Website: lowes
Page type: receipt
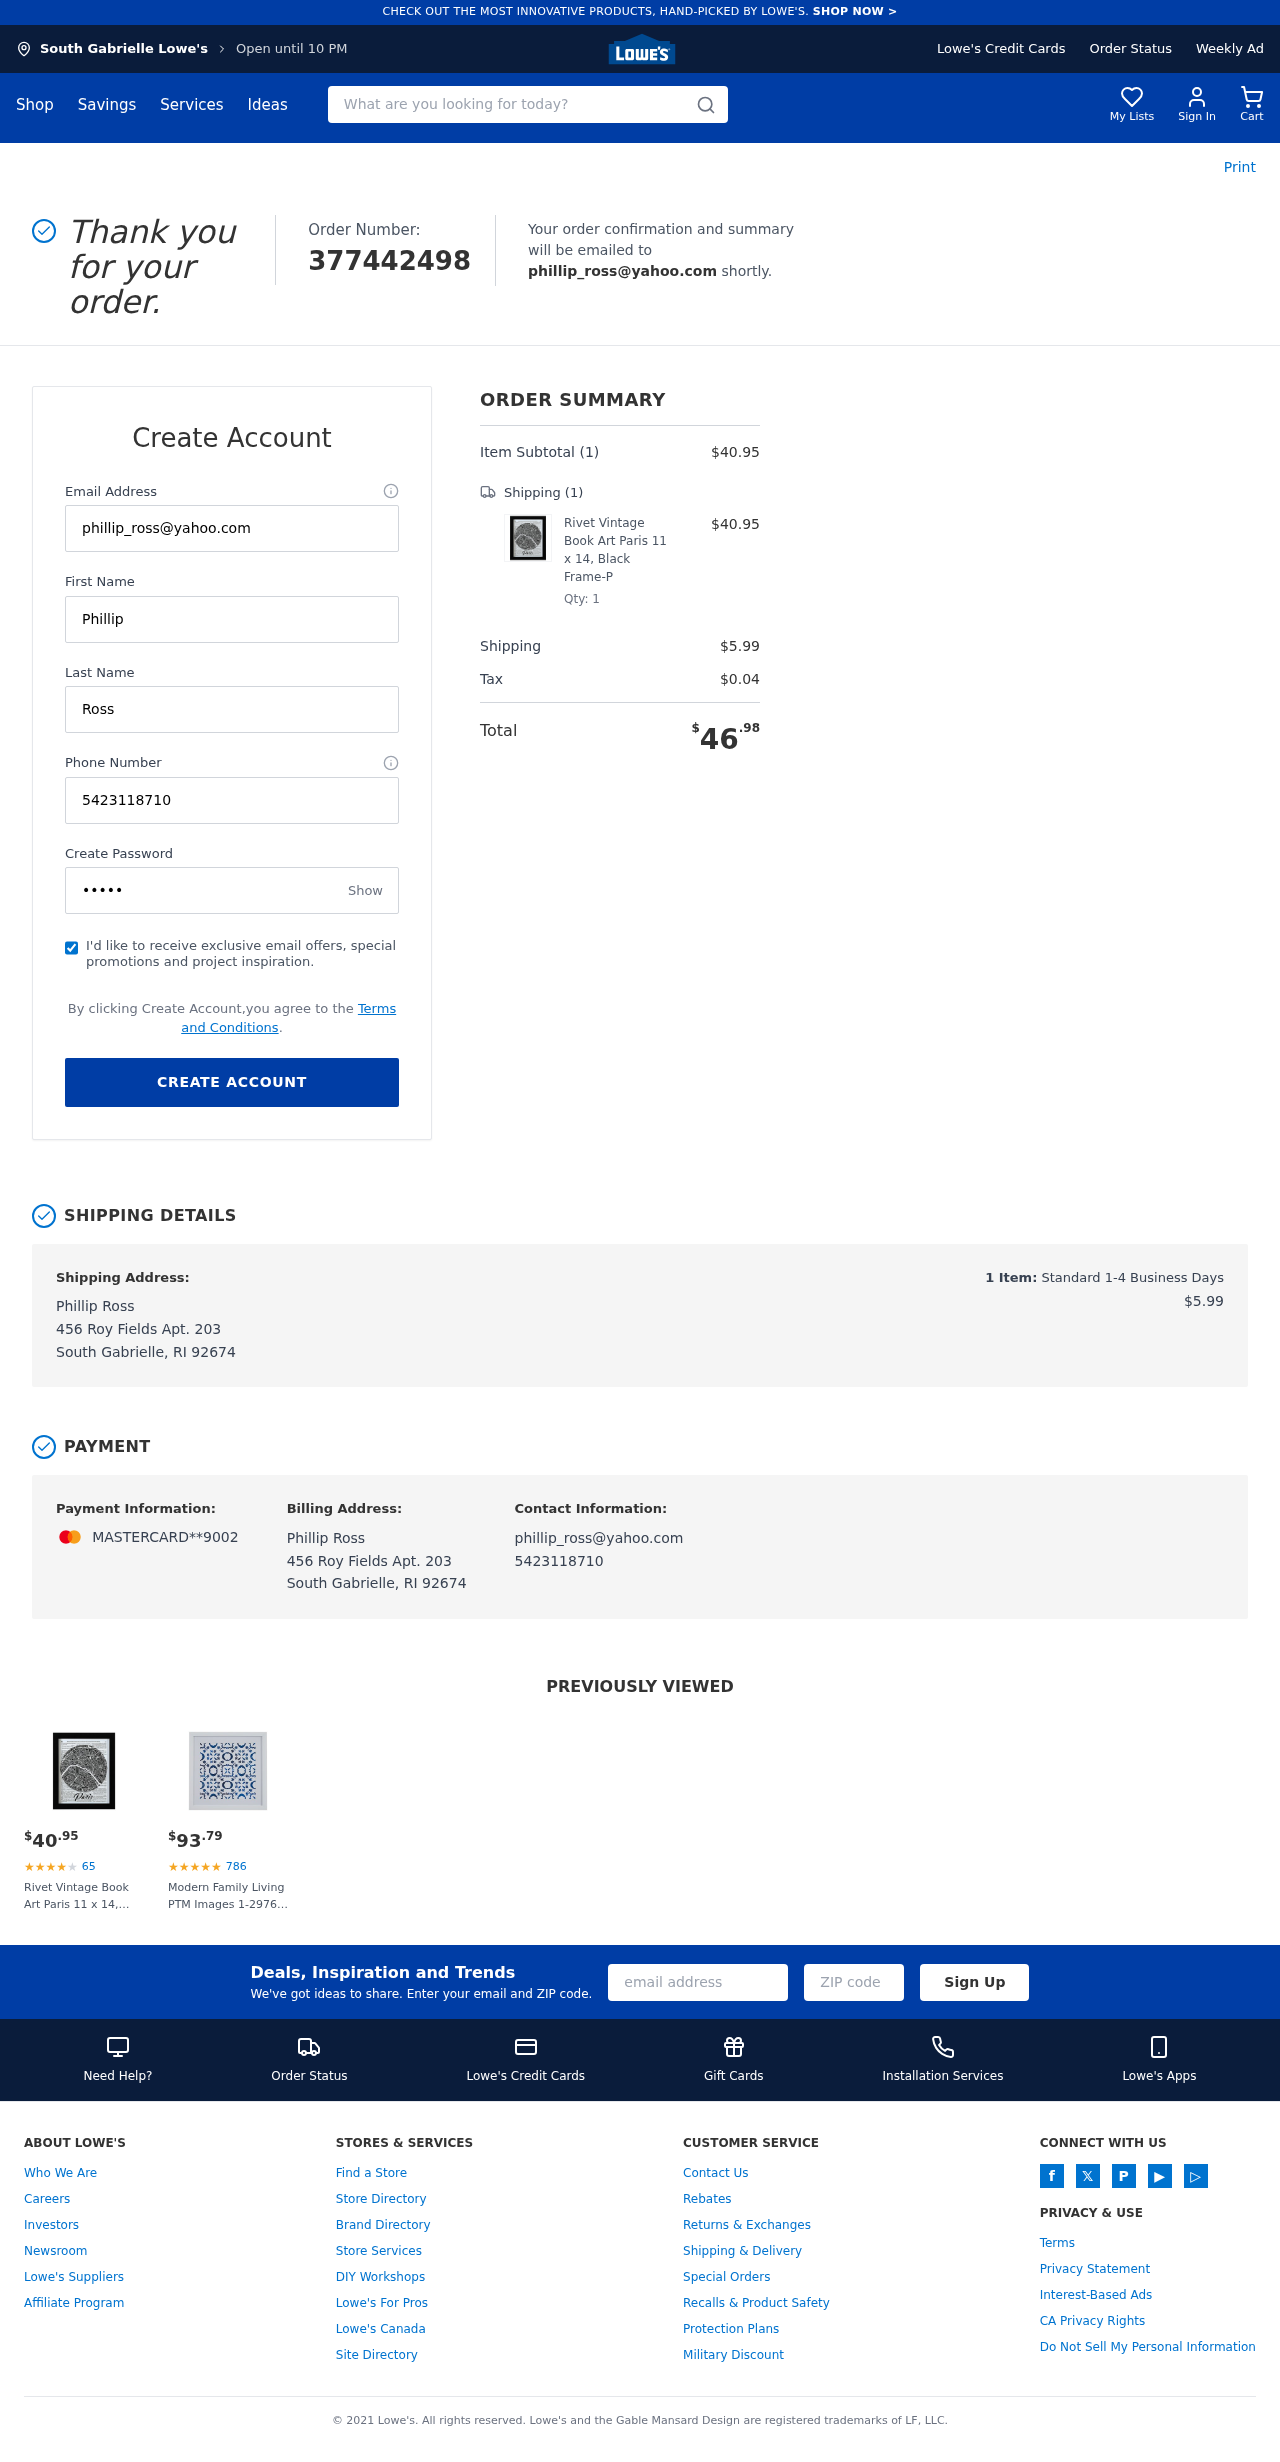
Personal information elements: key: PII_CARD_LAST4
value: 9002
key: PII_CARD_TYPE
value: MASTERCARD
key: PII_CITY
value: South Gabrielle
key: PII_EMAIL
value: phillip_ross@yahoo.com
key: PII_FULLNAME
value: Phillip Ross
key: PII_PHONE
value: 5423118710
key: PII_STREET
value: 456 Roy Fields Apt. 203
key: PII_FIRSTNAME
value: Phillip
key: PII_LASTNAME
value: Ross
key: PII_CITY_STATE_ZIP
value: South Gabrielle, RI 92674
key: PII_FULLNAME2
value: Phillip Ross
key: PII_FULLNAME3
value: Phillip Ross
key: PII_FIRSTNAME2
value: Phillip
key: PII_FIRSTNAME3
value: Phillip
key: PII_LASTNAME2
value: Ross
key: PII_LASTNAME3
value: Ross
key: PII_FIRSTNAME_DERIVED
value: Phillip
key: PII_LASTNAME_DERIVED
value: Ross
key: PII_FULLNAME_DERIVED
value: Phillip Ross
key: PII_NAME_FULL_DERIVED
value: Phillip Ross
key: PII_STREET2
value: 456 Roy Fields Apt. 203
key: PII_CITY_STATE_ZIP2
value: South Gabrielle, RI 92674
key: PII_LOGIN_USERNAME
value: phillip_ross
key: PII_EMAIL2
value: phillip_ross@yahoo.com
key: PII_EMAIL3
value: phillip_ross@yahoo.com
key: PII_LOGIN_USERNAME2
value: phillip_ross
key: PII_LOGIN_USERNAME3
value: phillip_ross
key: PII_PHONE_LINE
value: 8710
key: PII_PHONE_SUFFIX
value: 8710
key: PII_PHONE2
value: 5423118710
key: PII_PHONE3
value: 5423118710
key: PII_PHONE_NUMERIC
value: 5423118710
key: PII_PHONE_LINE_NUMERIC
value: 8710
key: PII_PHONE_SUFFIX_NUMERIC
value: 8710
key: PII_PHONE2_NUMERIC
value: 5423118710
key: PII_PHONE3_NUMERIC
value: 5423118710
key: PII_PHONE_DIGITS
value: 5423118710
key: PII_PHONE_LAST4
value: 8710
Product elements: key: PRODUCT1_NAME
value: Rivet Vintage Book Art Paris 11 x 14, Black Frame-P
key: PRODUCT1_PRICE
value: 40.95
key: PRODUCT1_QUANTITY
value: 1
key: PRODUCT2_NAME
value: Modern Family Living PTM Images 1-29769 Collection Framed and matted giclee Print on Paper Under Gla
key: PRODUCT2_NUM_RATINGS
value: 786
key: PRODUCT2_PRICE
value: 93.79
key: PRODUCT1_PRICE2
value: $40.95
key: PRODUCT1_RATING2
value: ★
★
★
★
★
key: PRODUCT1_NUM_RATINGS2
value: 65
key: PRODUCT1_NAME2
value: Rivet Vintage Book Art Paris 11 x 14, Black Frame-P
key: PRODUCT2_RATING
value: ★
★
★
★
★
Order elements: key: ORDER_ID
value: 377442498
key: ORDER_NUM_ITEMS
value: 1
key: ORDER_SUBTOTAL
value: $40.95
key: ORDER_NUM_ITEMS2
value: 1
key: ORDER_SHIPPING_COST
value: $5.99
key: ORDER_TAX
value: $0.04
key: ORDER_TOTAL
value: $46.98
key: ORDER_NUM_ITEMS3
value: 1
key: ORDER_SHIPPING_COST2
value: $5.99
Search elements: key: HEADER_SEARCH
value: What are you looking for today?